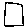
Label: square